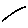
Label: line